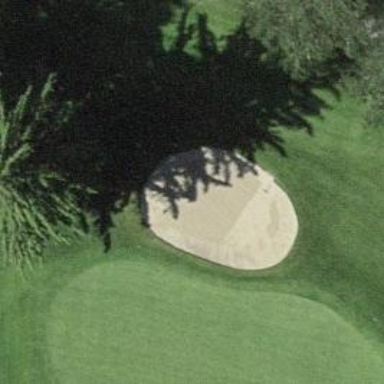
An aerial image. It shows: Golf bunker filled with sandy terrain.